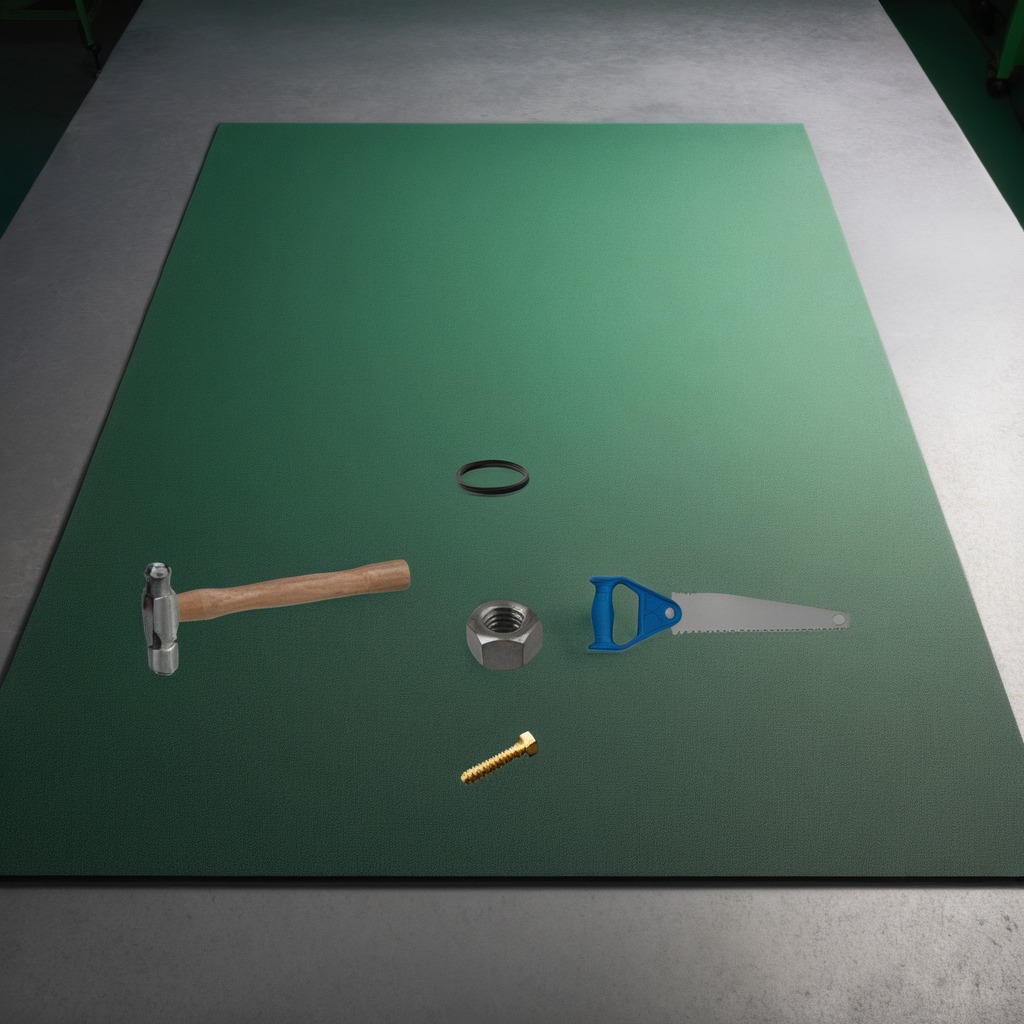
A rubber Oring, a metal machine screw, a hammer, a handheld metal saw, and a metal nut are lying on a clean granite tabletop covered with a green rubber mat inside a workshop under bright overhead lighting crisp shadows high clarity worn but beneath the mat